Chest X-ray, PA view. Patient: 56 years old, sex F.
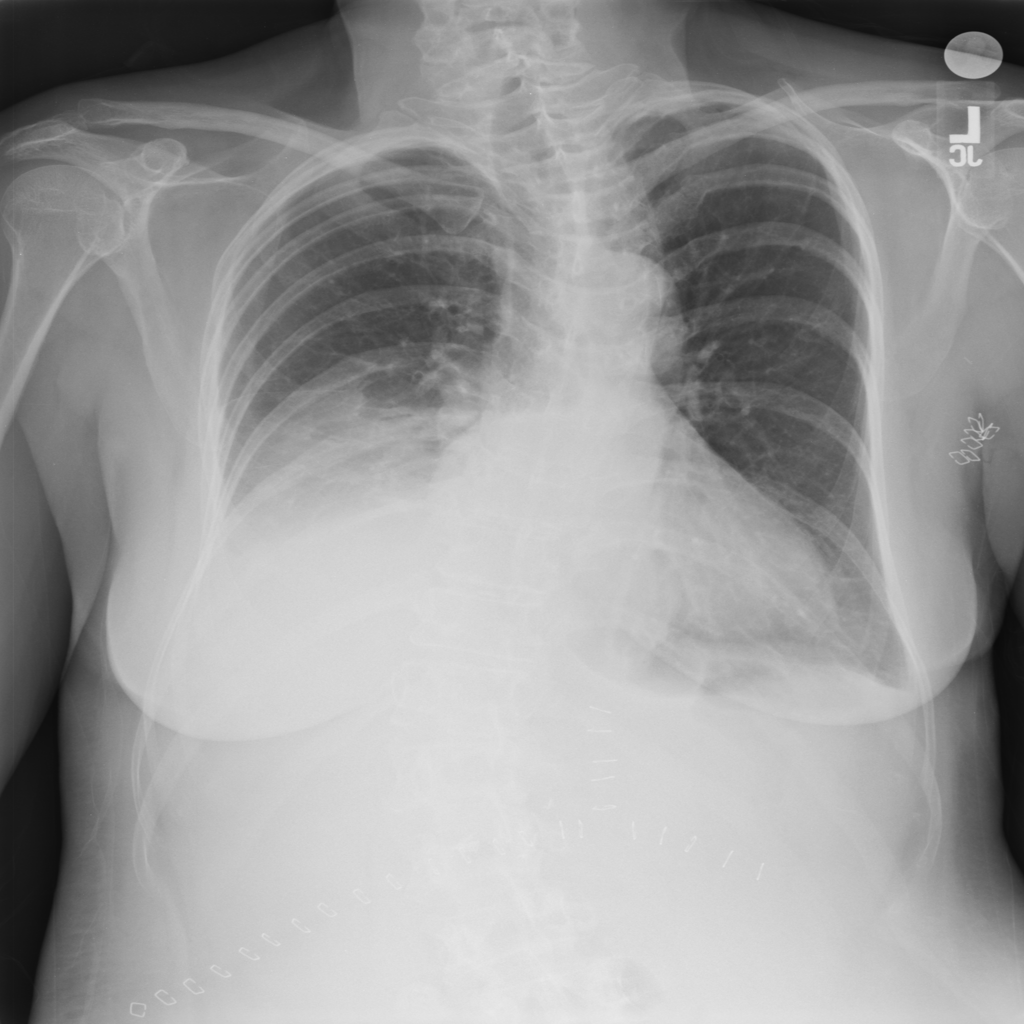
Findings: Effusion